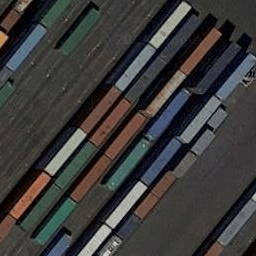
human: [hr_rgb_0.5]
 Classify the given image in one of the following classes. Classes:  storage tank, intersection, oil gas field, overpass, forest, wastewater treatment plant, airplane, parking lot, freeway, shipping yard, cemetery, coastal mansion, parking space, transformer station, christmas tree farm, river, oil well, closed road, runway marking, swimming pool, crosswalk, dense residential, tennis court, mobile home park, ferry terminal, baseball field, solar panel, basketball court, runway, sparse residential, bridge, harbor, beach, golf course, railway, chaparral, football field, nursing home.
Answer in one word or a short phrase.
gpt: shipping yard